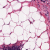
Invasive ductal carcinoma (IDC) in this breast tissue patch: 1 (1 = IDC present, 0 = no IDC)